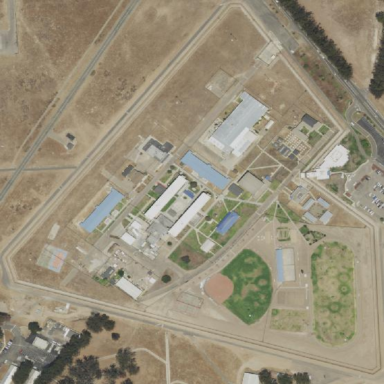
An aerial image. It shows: Prison.